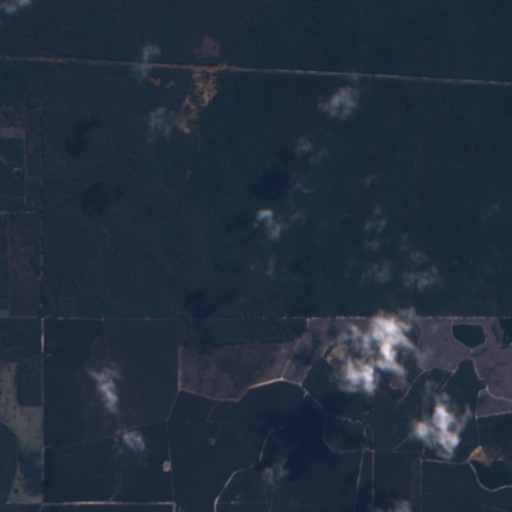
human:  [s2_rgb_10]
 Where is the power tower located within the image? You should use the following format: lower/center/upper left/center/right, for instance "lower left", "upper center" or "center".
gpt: The power tower is located in the upper of the image.
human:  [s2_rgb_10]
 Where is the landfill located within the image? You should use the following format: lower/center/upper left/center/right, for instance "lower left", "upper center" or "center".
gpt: There is no landfill in the image.